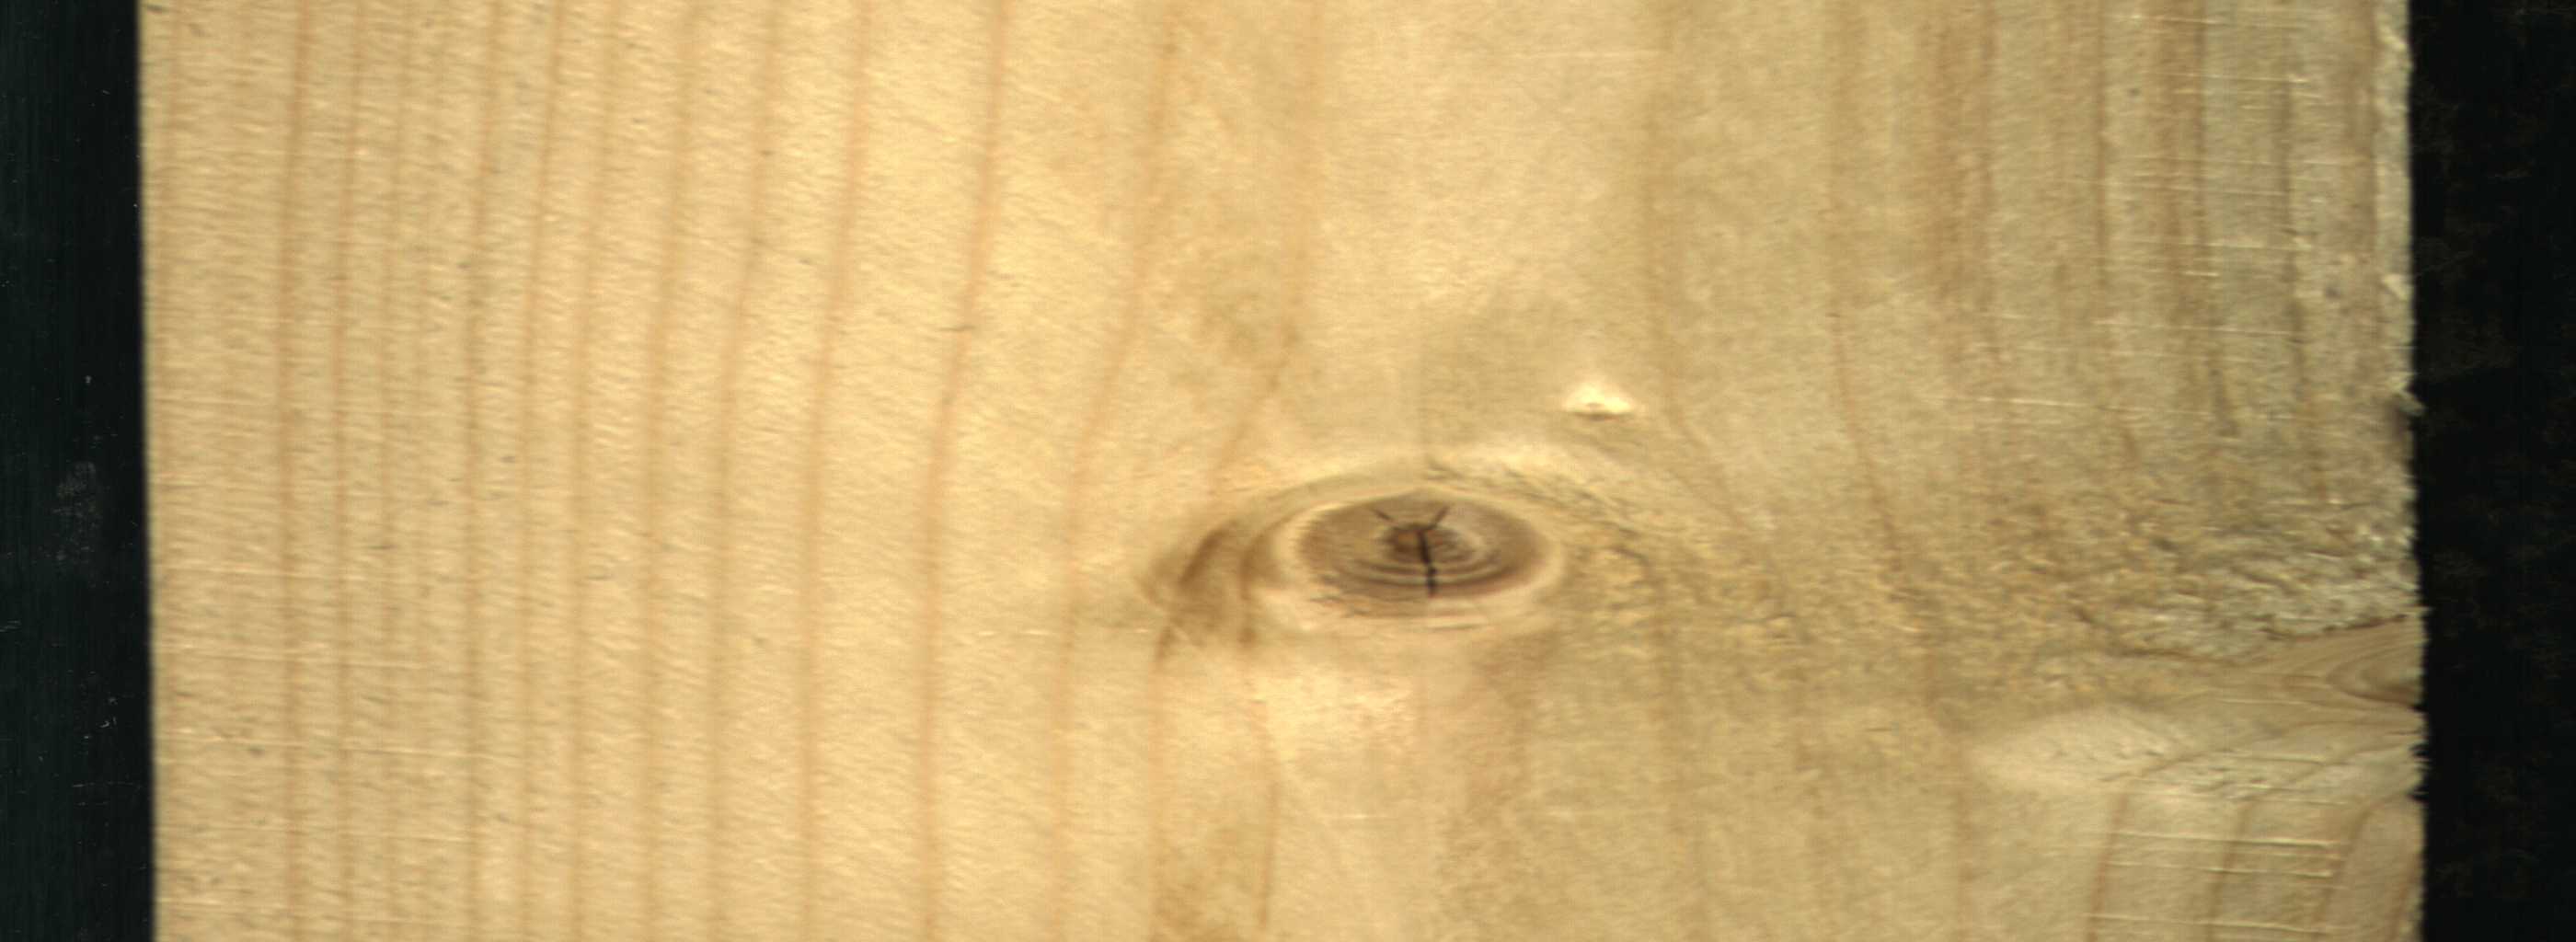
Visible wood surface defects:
knot_with_crack
Live_Knot